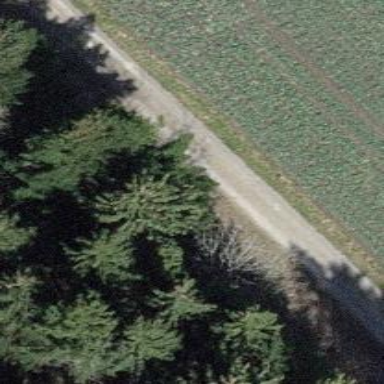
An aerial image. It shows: Unpaved track road with grade3 tracktype.